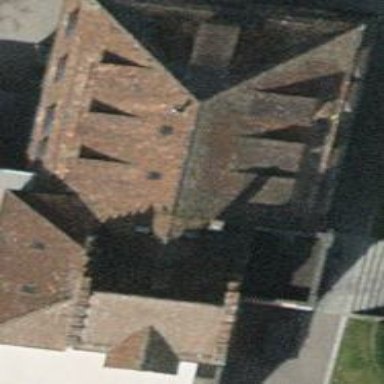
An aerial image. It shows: Historic stately castle building.